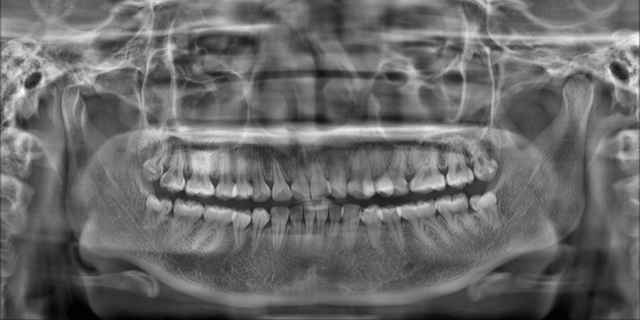
adult